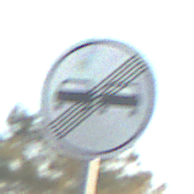
Verkehrszeichen: EndeUeberholverbot
Umgebung: Outdoor, Nature
Tageszeit: SunriseSunset
Wetter: PartlyCloudy
Licht: Natural
Jahreszeit: NotSpecified
Kontrast: HighContrast